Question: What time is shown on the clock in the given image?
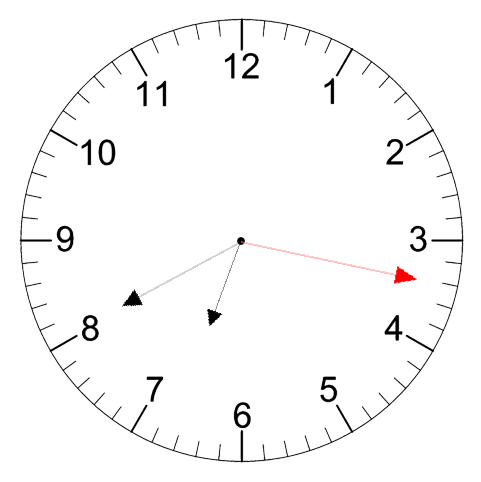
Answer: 06:40:17